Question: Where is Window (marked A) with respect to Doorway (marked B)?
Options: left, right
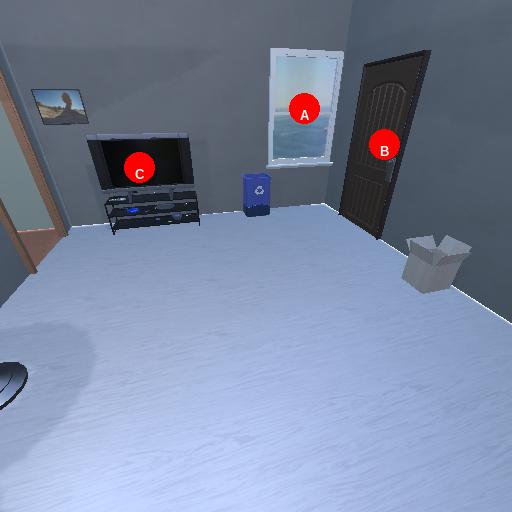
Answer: left